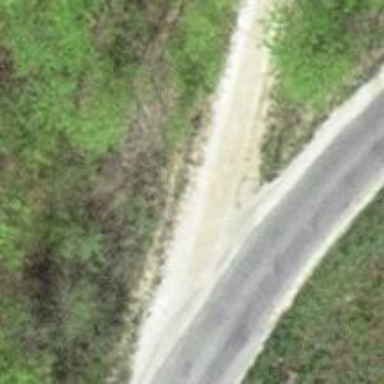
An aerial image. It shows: Unpaved track with grade3 track type.